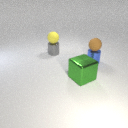
small brown rubber sphere in front of small yellow rubber sphere